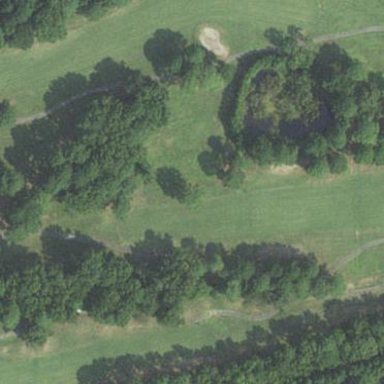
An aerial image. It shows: Golf pitch.